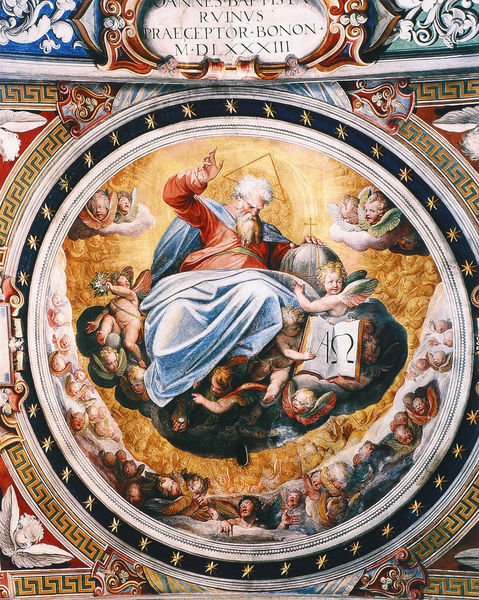
Titel: Santo Spirito in Sassia
Künstler: Jacopo Zucchi
Standort: Rom, S. Spirito in Sassia (EU - I - Latium)
Schlagwörter: blau, flügel, gemälde, gott, himmel, mann, wolken, dreieck, menschen, licht, weiss, rot, tuch, wolke, leute, muster, bart, falten, rahmen, gewand, gold, decke, personen, kreis, rund, engel, schrift, kuppel, detail, stuck, gewölbe, buch, kreuz, sterne, schein, gebote, macht, deckengemälde, fresko, pyramide, putten, mäander, deckenmalerei, dreifaltigkeit, pyramidal, weisse haare, gottvater, reichsapfel, weisshaarig, alpha omega, omega, alpha, alfa, kppel, strafer